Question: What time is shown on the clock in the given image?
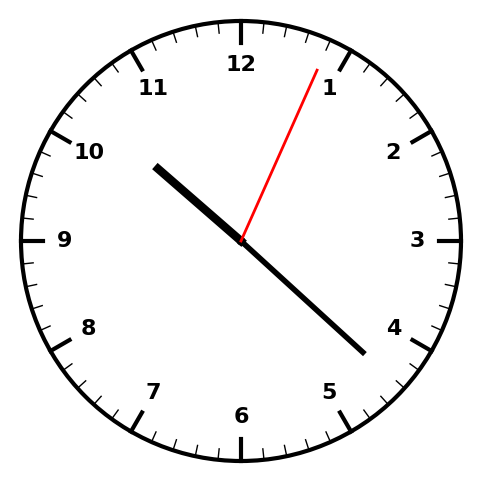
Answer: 10:22:04